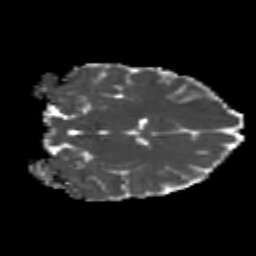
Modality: MD
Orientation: coronal
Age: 20
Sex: female
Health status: healthy
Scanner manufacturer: philips
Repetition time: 7.385 s
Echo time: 0.08599 s